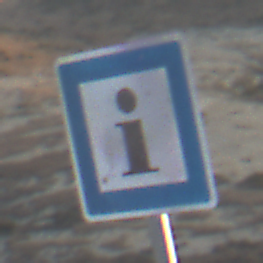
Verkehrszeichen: Informationsstelle
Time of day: SunriseSunset
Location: Outdoor (Nature)
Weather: PartlyCloudy
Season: NotSpecified
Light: Natural